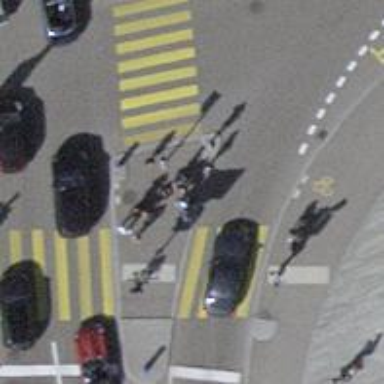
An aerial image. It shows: Kerb serving as barrier.